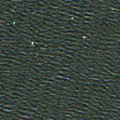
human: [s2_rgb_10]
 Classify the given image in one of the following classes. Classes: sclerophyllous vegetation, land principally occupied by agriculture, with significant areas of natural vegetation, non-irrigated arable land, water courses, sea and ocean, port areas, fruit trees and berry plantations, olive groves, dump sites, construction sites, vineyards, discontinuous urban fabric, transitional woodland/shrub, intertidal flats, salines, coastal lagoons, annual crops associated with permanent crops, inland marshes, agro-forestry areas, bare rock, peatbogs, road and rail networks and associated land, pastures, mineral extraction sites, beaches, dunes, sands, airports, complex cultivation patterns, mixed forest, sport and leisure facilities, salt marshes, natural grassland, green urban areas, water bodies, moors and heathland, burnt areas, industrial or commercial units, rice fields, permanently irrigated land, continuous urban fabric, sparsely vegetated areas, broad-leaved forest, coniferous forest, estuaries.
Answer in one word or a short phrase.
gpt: sea and ocean